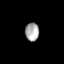
Tissue: skin
Cell type: Epithelial cells
Senescence score: 0.6826
Nuclear area (px): 249
Mean DAPI intensity: 168.249